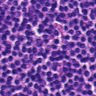
Metastatic tissue present: no